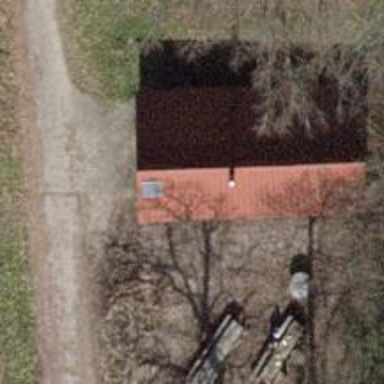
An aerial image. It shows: Shelter.